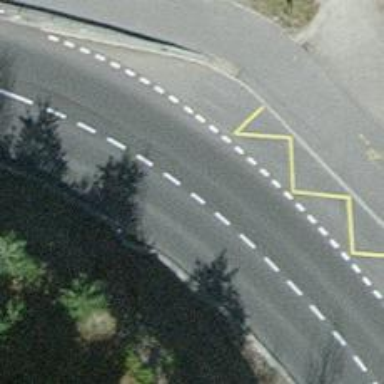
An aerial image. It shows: Public transport stop position.